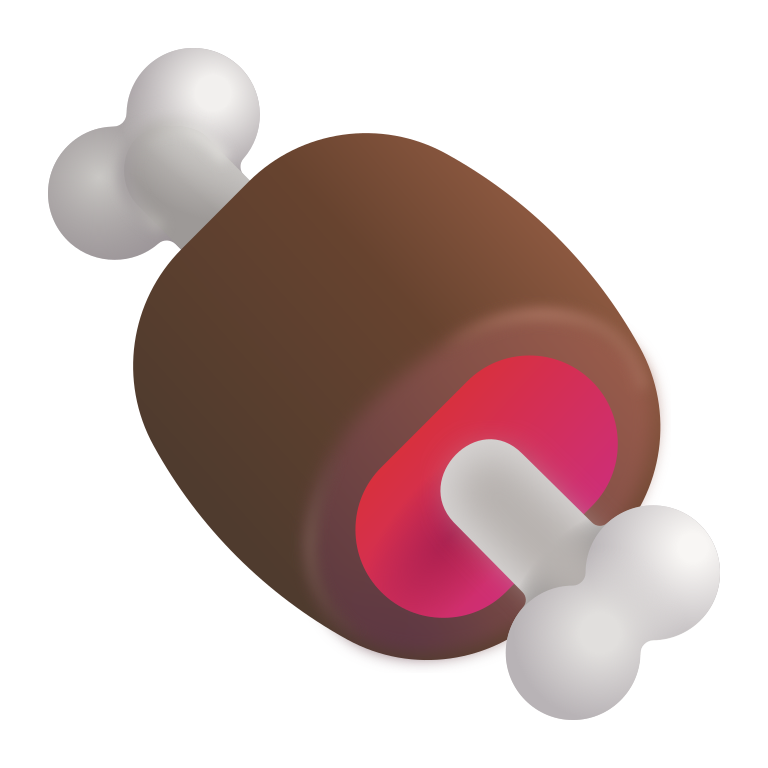
meat on bone color